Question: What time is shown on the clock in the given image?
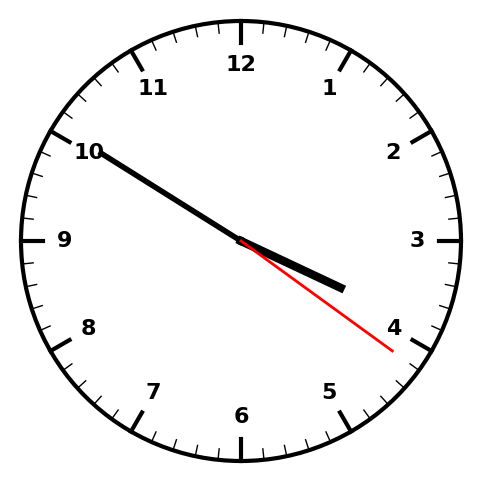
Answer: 03:50:21